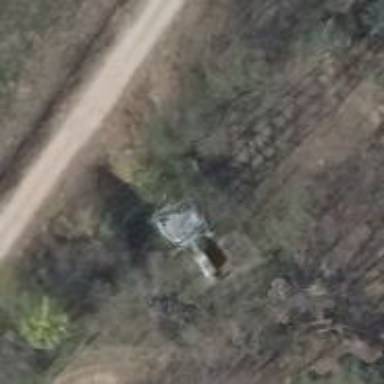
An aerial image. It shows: Man-made mast used for communication purposes.